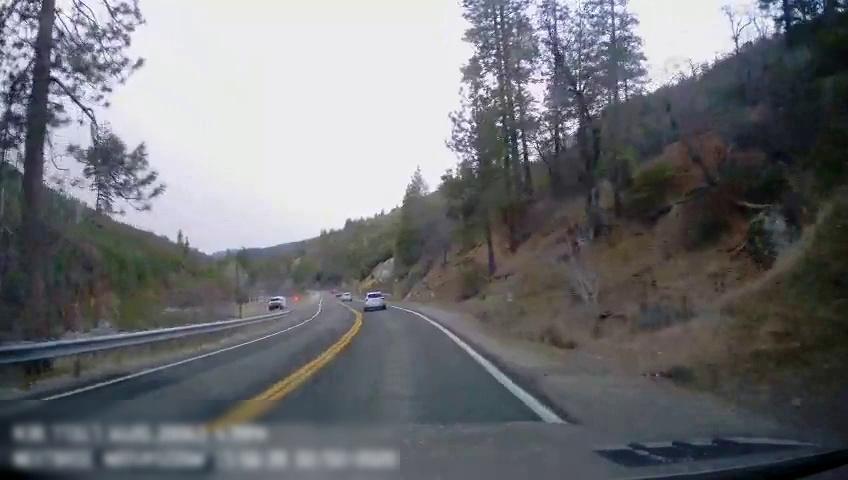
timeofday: Day
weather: Cloudy
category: Drivable Space
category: Vehicles | Car
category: Vehicles | SUV
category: Vehicles | Truck
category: Lanes | Current Lane
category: Lanes | Current Lane
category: Lanes | Opposite Lane